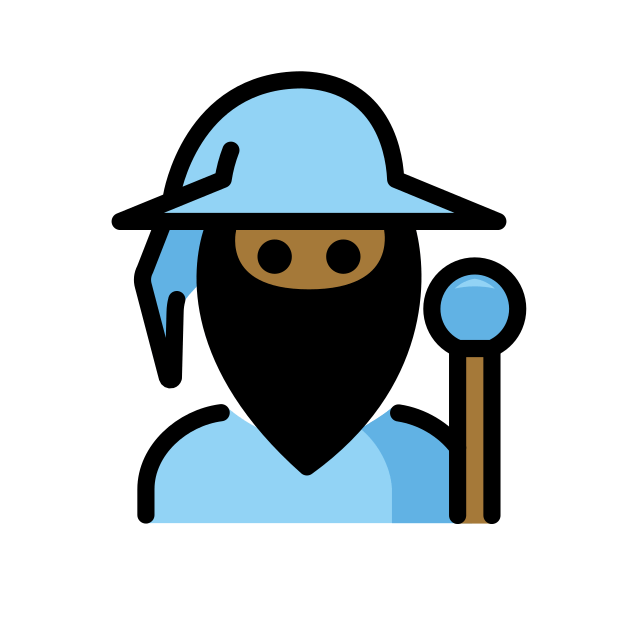
man mage: medium-dark skin tone